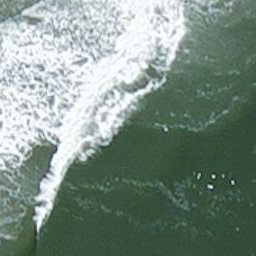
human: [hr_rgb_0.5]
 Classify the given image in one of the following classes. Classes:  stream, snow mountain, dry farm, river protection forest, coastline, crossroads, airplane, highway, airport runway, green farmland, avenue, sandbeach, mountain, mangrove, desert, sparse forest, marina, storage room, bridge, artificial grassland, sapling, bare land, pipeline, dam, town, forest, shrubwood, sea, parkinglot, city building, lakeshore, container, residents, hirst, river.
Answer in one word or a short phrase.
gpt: coastline